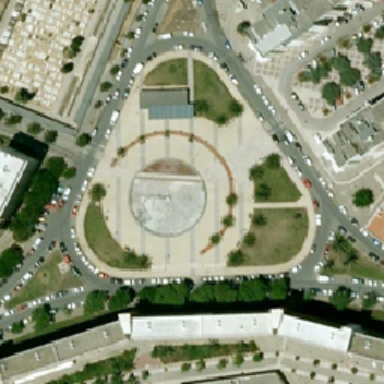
Some buildings and some green trees are around triangular squares .